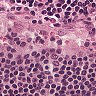
Metastatic tissue present: no